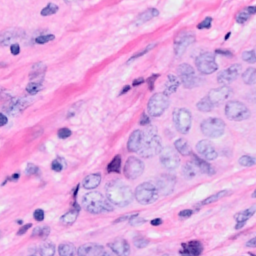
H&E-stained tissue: Breast